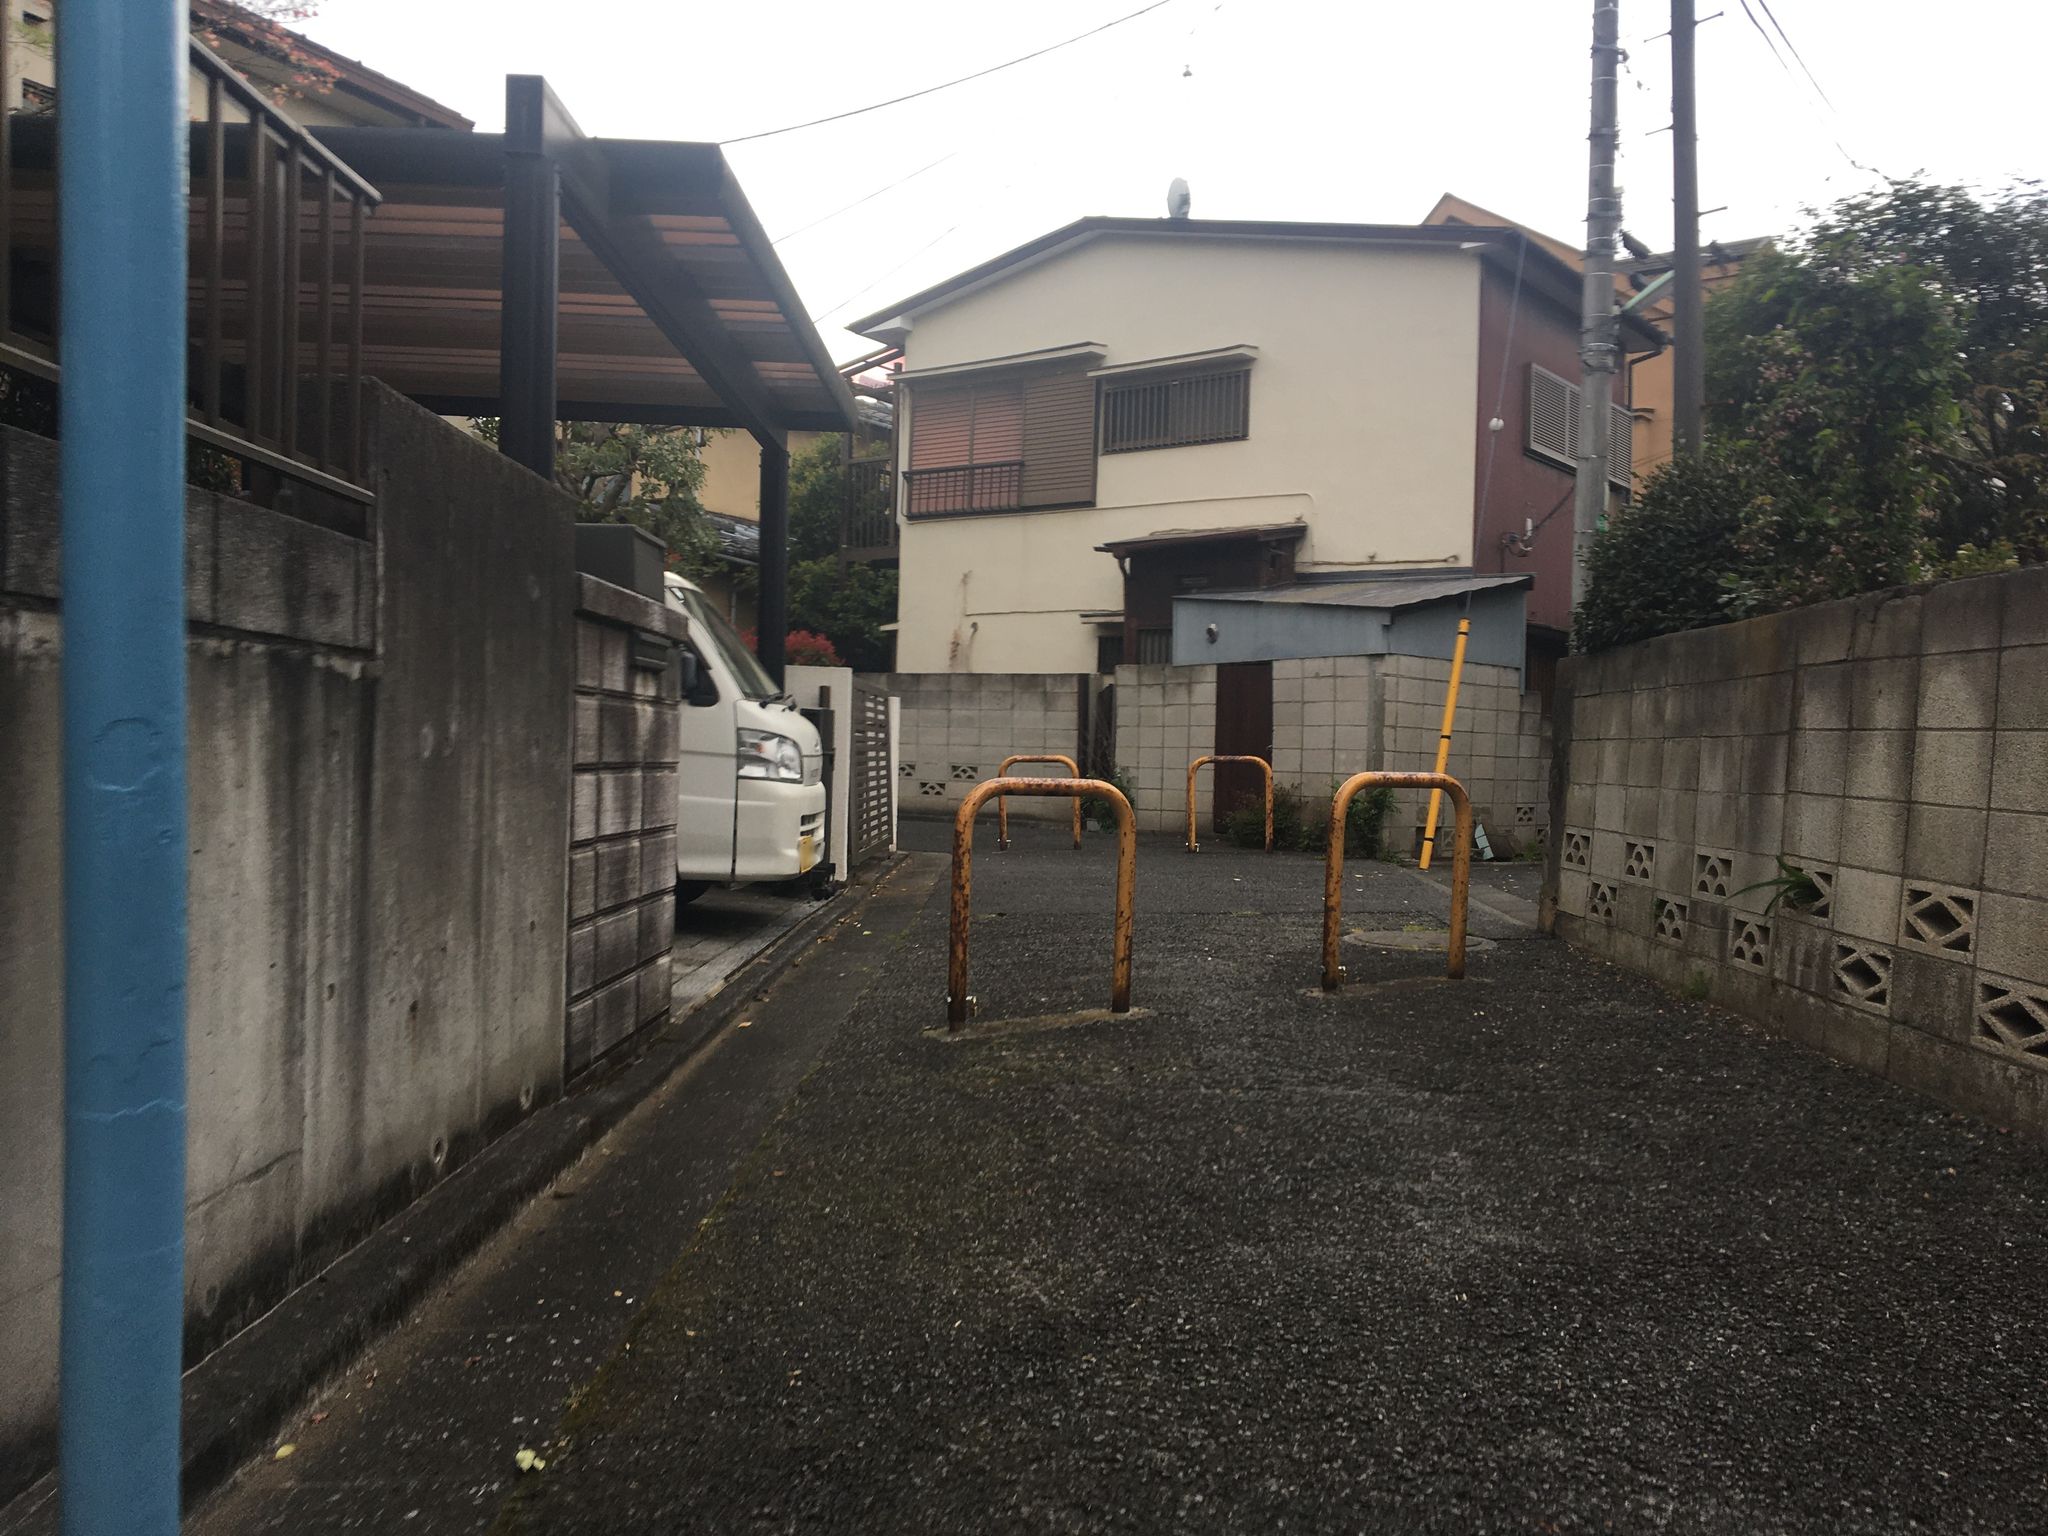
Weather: clear
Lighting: day
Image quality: good
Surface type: walking surface
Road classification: footway, unclassified
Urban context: urban centre
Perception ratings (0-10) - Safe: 2.28, Lively: 3.95, Beautiful: 1.53, Boring: 7.31, Depressing: 4.05, Wealthy: 3.01